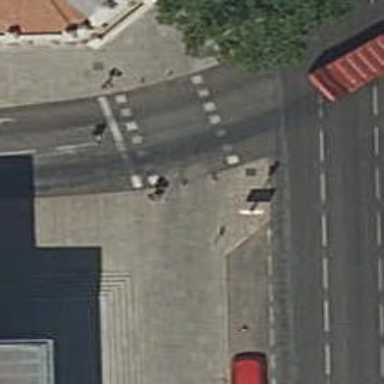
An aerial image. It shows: Zebra crossing with traffic signals. The crossing is marked by traffic lights.